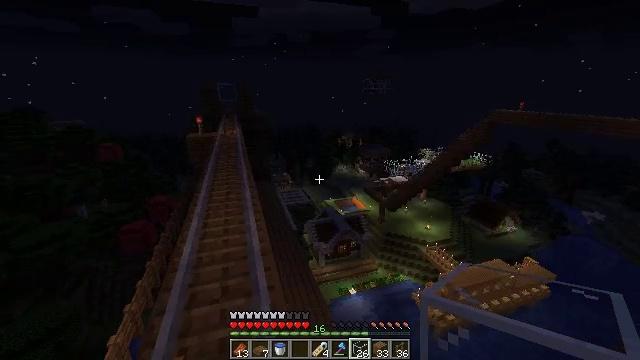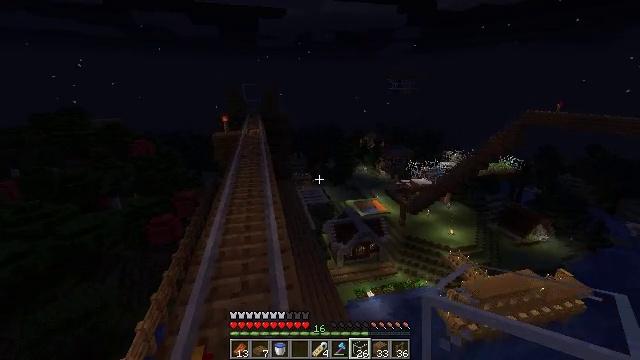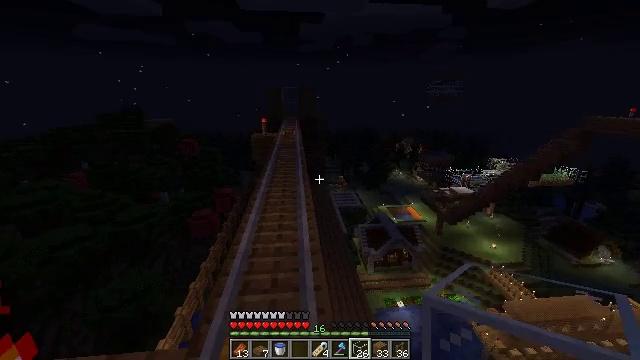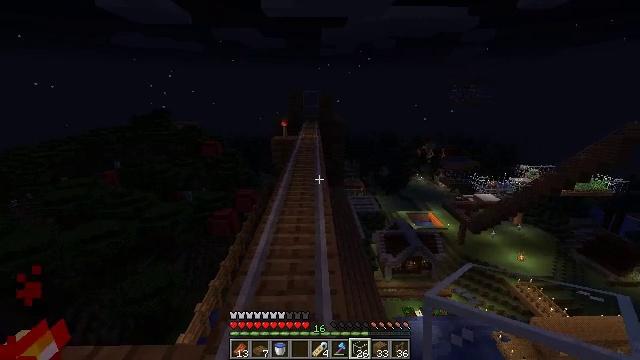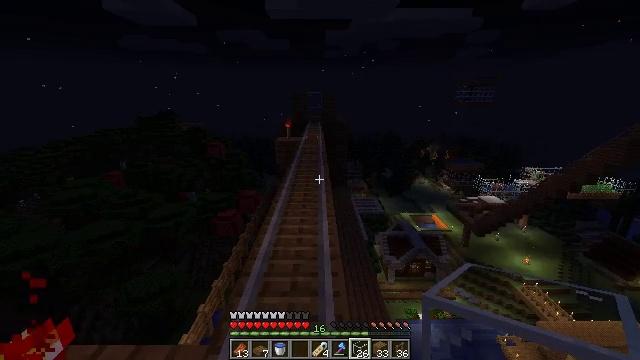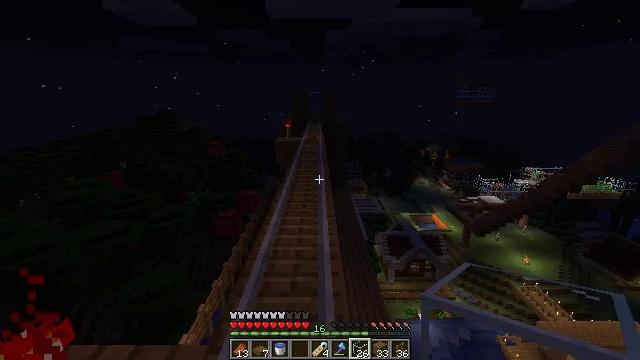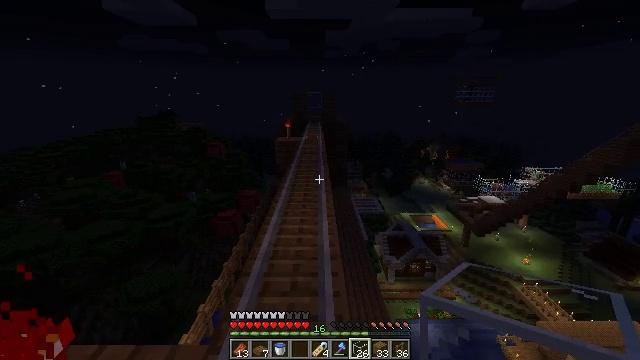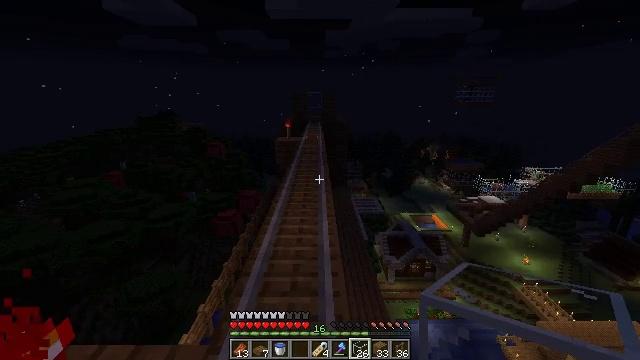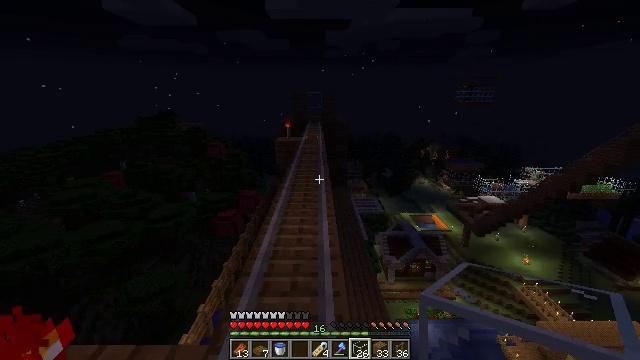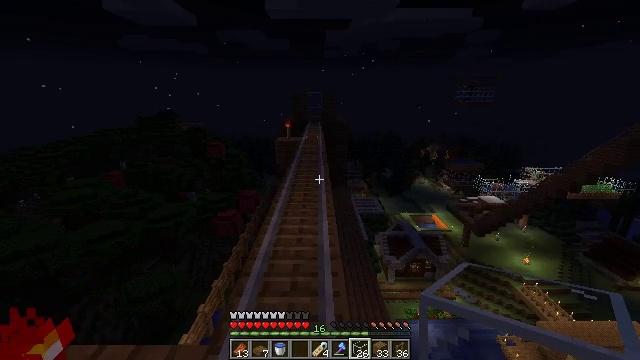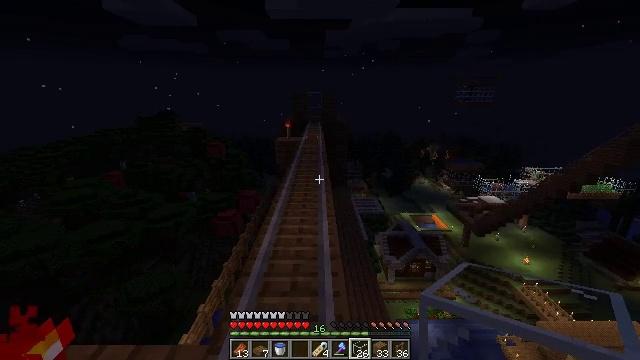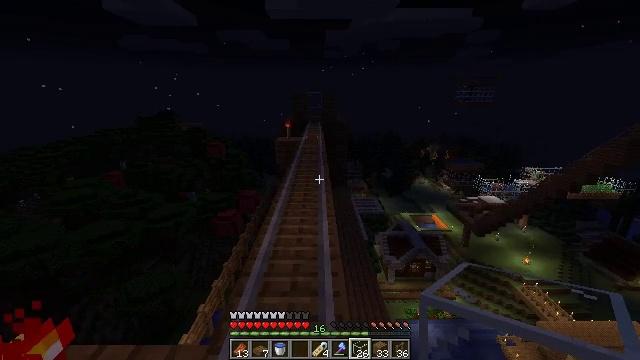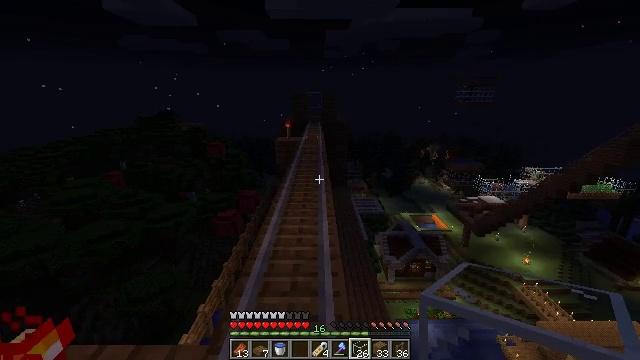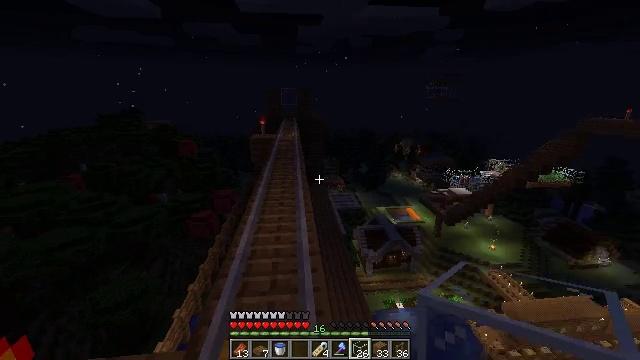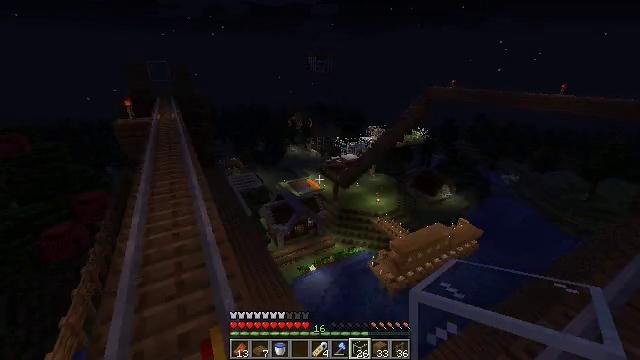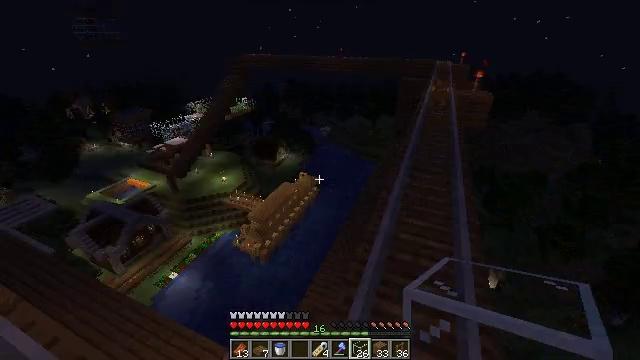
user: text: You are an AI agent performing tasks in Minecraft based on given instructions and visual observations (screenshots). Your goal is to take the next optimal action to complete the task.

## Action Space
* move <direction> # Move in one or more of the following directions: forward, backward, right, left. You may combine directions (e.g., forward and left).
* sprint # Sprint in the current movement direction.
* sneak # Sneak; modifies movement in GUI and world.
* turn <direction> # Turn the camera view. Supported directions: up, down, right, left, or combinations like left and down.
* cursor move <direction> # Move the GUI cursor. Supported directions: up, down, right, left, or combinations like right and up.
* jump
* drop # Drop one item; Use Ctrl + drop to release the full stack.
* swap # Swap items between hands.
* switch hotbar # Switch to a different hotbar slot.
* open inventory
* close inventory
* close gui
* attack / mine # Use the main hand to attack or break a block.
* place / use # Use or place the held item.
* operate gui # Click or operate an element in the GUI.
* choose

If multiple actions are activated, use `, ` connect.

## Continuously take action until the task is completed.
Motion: motion action
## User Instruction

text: Attack the glass to break it.
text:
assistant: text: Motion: turn left
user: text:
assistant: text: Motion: turn left
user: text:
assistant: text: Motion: turn left
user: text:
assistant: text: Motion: no_op
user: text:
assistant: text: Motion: no_op
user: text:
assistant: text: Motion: no_op
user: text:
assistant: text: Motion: no_op
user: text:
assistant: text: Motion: no_op
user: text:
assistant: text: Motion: no_op
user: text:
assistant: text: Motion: no_op
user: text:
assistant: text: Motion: no_op
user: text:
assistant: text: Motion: no_op
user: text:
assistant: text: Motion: turn right
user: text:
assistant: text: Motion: turn right and down
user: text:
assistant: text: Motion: turn right and down
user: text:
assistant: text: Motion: turn right
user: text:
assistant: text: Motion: turn right
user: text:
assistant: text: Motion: no_op
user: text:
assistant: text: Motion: no_op
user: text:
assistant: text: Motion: no_op
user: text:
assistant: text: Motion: no_op
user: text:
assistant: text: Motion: no_op
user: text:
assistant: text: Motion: no_op
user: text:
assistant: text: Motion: turn left
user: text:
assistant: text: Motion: turn left
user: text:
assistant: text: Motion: turn left
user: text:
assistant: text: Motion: no_op
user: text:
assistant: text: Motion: no_op
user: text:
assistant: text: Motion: turn left
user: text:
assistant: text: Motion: move forward, turn left